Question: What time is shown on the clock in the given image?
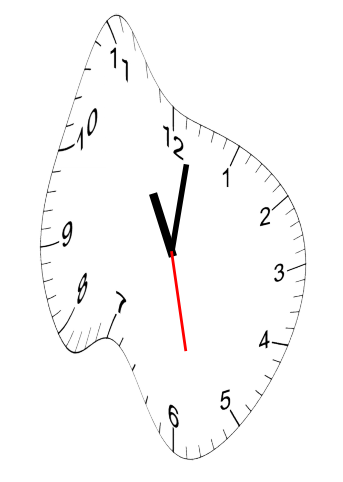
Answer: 11:01:28